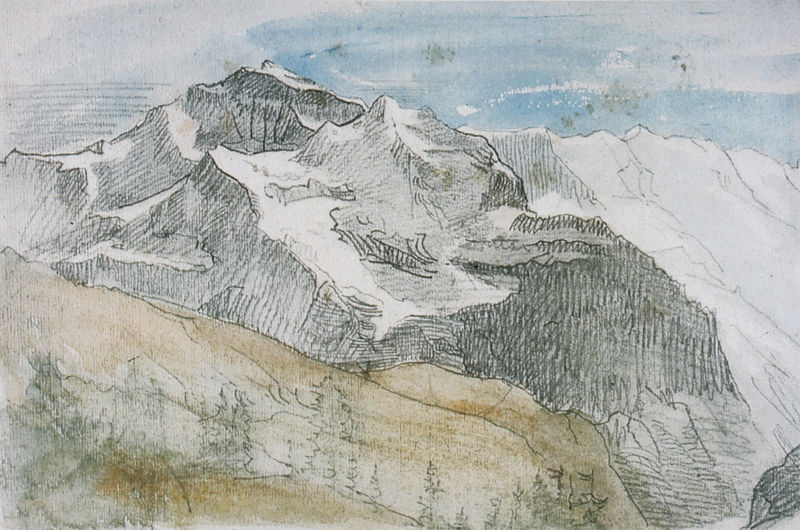
Titel: Schienige Platte
Künstler: Clara von Rappard
Institution: Privatbesitz
Schlagwörter: baum, berg, blau, felsen, gestein, himmel, schatten, weiß, wolken, aquarell, bäume, grün, landschaft, ocker, braun, grau, hell, licht, schwarz, skizze, zeichnung, blick, eis, schnee, wiese, wolke, beige, malerei, wand, spitze, stein, steine, erde, ferne, horizont, hügel, kalt, natur, weite, wind, einsam, wald, zart, japan, papier, ruhe, studie, abhang, berge, fels, felswand, gebirge, gipfel, gletscher, hang, leere, bergkette, schattierung, alm, hochgebirge, linien, massiv, schlucht, steil, winter, romantik, tannen, abfahrt, blue, oil, white, black, dark, empty, france, gray, green, grey, painting, yellow, picture, brown, hoch, striche, alpen, kohle, bergspitze, schneefeld, kontur, jungfrau, kuppe, schraffur, schraffuren, gefälle, konturen, koloriert, schraffiert, bleistift, tanne, stift, flecken, cliff, cloud, clouds, heaven, rock, rocks, sky, stone, tree, struktur, laubbäume, building, hill, hills, lake, landscape, mountain, mountains, nature, sea, water, alps, horizon, trees, fichten, snow, forest, pine, river, bushes, view, drawing, paper, color, hillside, impressionism, shadow, wilderness, etching, line, sketch, pen, steig, ice, grat, beach, wave, baumgrenze, scene, abstract, schroff, dirt, outside, valley, federzeichnung, almwiese, graphit, ink, colored, coloured, watercolor, kolorierung, colors, ground, close, pastel, study, pencil, weather, peak, hut, angles, lines, glacier, peaks, anhang, bare, impressionist, slope, steep, slopes, chalk, pen and ink, shading, wash, charcoal, crayon, watercolors, asian, colour, linear, mountainous, ochre, entfernung, blue sky, soil, cold, range, blurred, tan, barren, hatching, pines, crags, trail, zugspitze, gau, dangerous, impression, greens, scribble, firs, dirty, pastels, bild, aquarel, federzeichnunh, watercolours, firn, hoirzont, boulder, alpine, rocky, angular, high, schneegrenze, morning, air, k, 1910, 20 jhdt, kar, mountina, baren, ridge, cascade, loose, alp, etch, summit, topography, works on paper, desolate, smudge, mountainside, turquoise, far, schetch, colored pencil, isolated, fores, skyrim, faster, black lines, snowy, charcole, snw, pencile, remote, blute, cascades, mont blanc, crag, snowline, :d, broad, seculded, snow caps, maintain, sweep, mountain snowy landscape sketch, pencil trees, reesmountain, arrete, mountain drawing